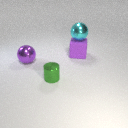
large purple rubber cube below large cyan metal sphere